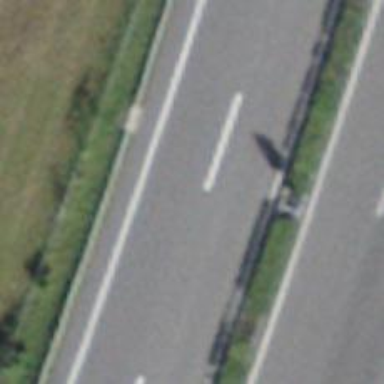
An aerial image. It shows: Asphalt motorway.